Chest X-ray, PA view. Patient: 51 years old, sex M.
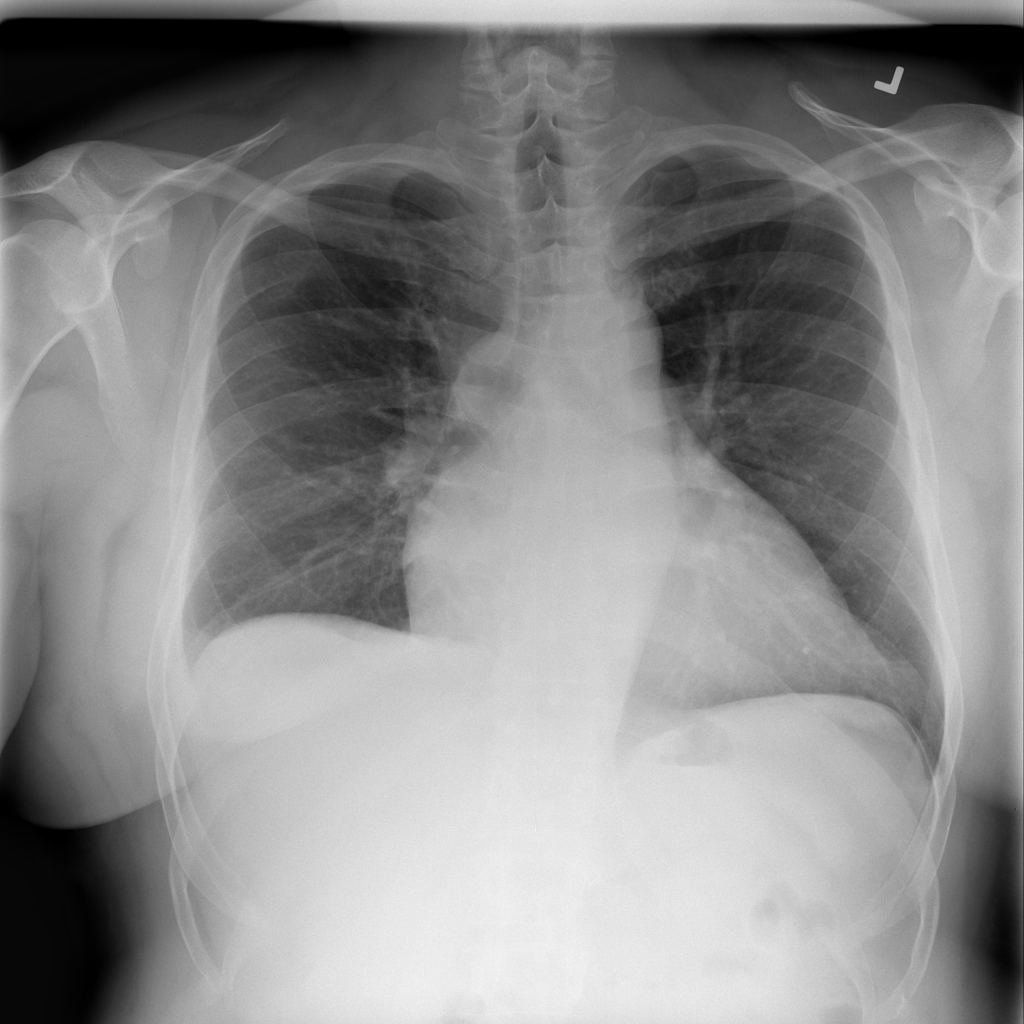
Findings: Cardiomegaly, Effusion